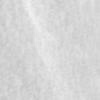
Label: no_change